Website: bh-photo
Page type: payment
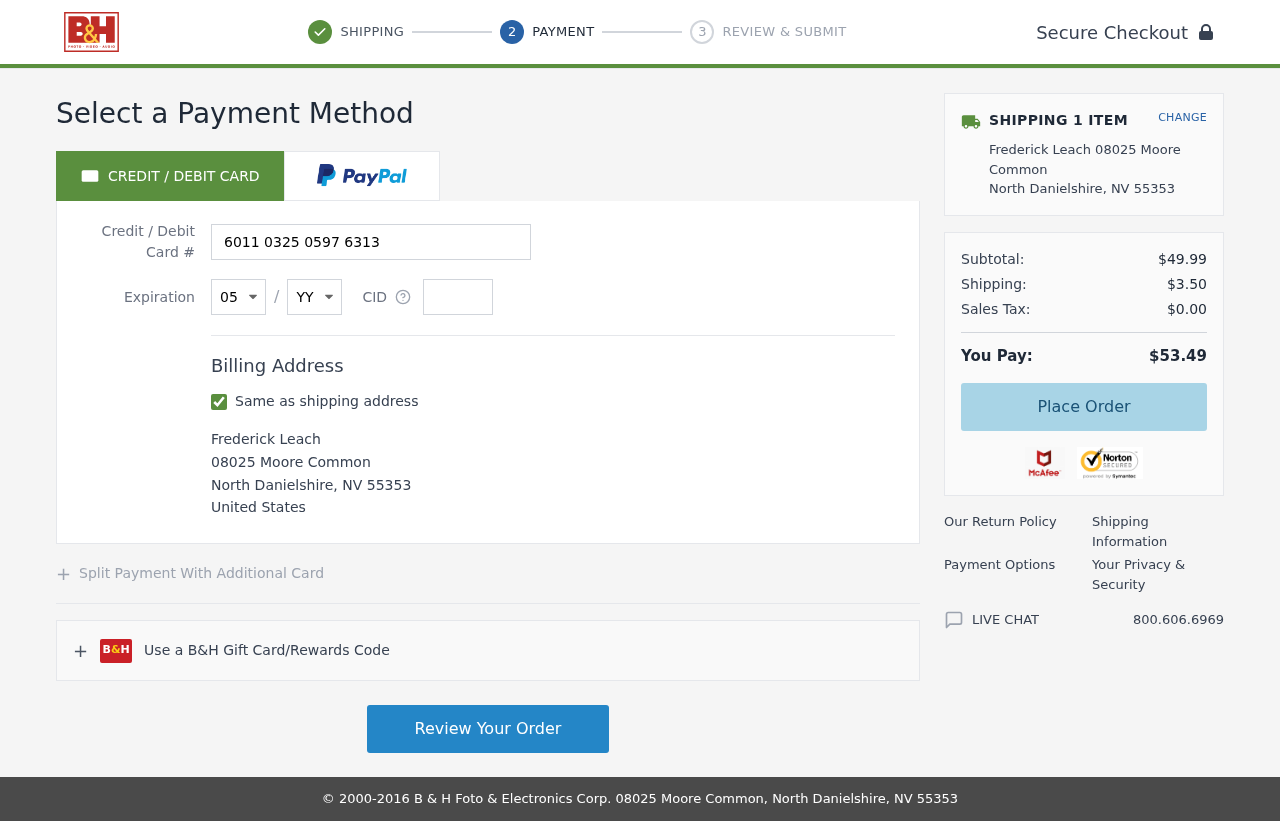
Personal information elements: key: PII_CARD_CVV
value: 546
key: PII_CARD_EXPIRY_MONTH
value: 05
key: PII_CARD_EXPIRY_YEAR
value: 28
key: PII_CARD_NUMBER
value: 6011 0325 0597 6313
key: PII_CITY
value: North Danielshire
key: PII_COUNTRY
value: United States
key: PII_FULLNAME
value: Frederick Leach
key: PII_POSTCODE
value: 55353
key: PII_STATE_ABBR
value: NV
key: PII_STREET
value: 08025 Moore Common
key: PII_FULLNAME2
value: Frederick Leach
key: PII_GIFT_LASTNAME
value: Moore
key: PII_CITY2
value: North Danielshire
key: PII_STATE_ABBR2
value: NV
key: PII_POSTCODE_FULL
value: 55353
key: PII_POSTCODE_NUMERIC
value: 55353
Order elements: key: ORDER_NUM_ITEMS
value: SHIPPING 1 ITEM
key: ORDER_SUBTOTAL
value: $49.99
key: ORDER_SHIPPING_COST
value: $3.50
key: ORDER_TAX
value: $0.00
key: ORDER_TOTAL
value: $53.49